Question: For one of my classes I have a problem where I have to take all of the "cancer" cells of a text file and get rid of them using the flood fill algorithm.
This is the exact question:
> Create a program that reads a text file containing a 15 x 15 grid, which represents human cells. The cells are depicted with a plus sign "+" if they are healthy cells, and a minus sign "-" if they are cancerous. The outside rows and columns of the grid will contain only plus signs "+". Note: Use the Flood Fill algorithm to determine this information.
So far I can get at least one of the cancer cell areas to change to '" "', but I can't get the other. This is what I have so far. This is an example of what it should look like:

'''
import java.io.BufferedReader;
import java.io.FileReader;
import java.io.IOException;
import java.util.ArrayList;
public class floodIntro {
// Make global variables (grid&blobSize) which are accessible
// from anywhere inside the class FloodIntro
public static Character newGrid[][];
public static int blobSize;
public static void main(String[] args) throws IOException{
String[] grid = new String[15];
newGrid = new Character[15][15];
BufferedReader in = new BufferedReader(new FileReader("location.txt"));
String str = null;
ArrayList<String> lines = new ArrayList<String>();
int i = 0;
while ((str = in.readLine()) != null) {
grid[i] = str;
// System.out.println(str);
i++;
}
// so far can print out every line listed above
for (int x = 0; x < grid.length; x++) {
// for every line in the grid
for (int y = 0; y < grid[x].length(); y++) {
newGrid[x][y] = grid[x].charAt(y);
}
}
// Print out the current grid
displayGrid();
// variable to determine the size of the blob
blobSize = 0;
// Pick one random element in the array that is not along the
// border and remove the blob at that location
// NOTE: if a blank is chosen, the blob size is 0
// and nothing is removed
int blobRow = (int) (Math.random() * 13 + 1);
int blobCol = (int) (Math.random() * 13 + 1);
System.out.println("The blob at " + blobRow + "," + blobCol + " will be removed.");
floodFill(blobRow, blobCol);
System.out.println("The blob had " + blobSize + " items in it");
System.out.println("The new grid is:");
// Print out the new grid
displayGrid();
}
public static void floodFill(int row, int col) {
if (newGrid[row][col].equals('-')) {
newGrid[row][col] = ' ';
blobSize++;
floodFill(row - 1, col - 1);
floodFill(row - 1, col);
floodFill(row - 1, col + 1);
floodFill(row, col - 1);
floodFill(row, col + 1);
floodFill(row + 1, col - 1);
floodFill(row + 1, col);
floodFill(row + 1, col + 1);
}
}
public static void displayGrid() {
String output="";
for (int row = 0; row <= 14; row++) {
for (int col = 0; col <= 14; col++) {
output += newGrid[row][col];
}
output += "
";
}
System.out.println(output);
}
}
'''
Here is the txt file being used:
'''
+++++++++++++++
++--+++++++++++
++---++++++++++
+----++++++++++
++++-++++++++++
+++++++++++++++
+++++++++++++++
+++++++++-----+
+++++++-----+++
+++++-----+++++
++++++------+++
+++++++-----+++
+++++++++--++++
++++++++++-++++
+++++++++++++++
'''
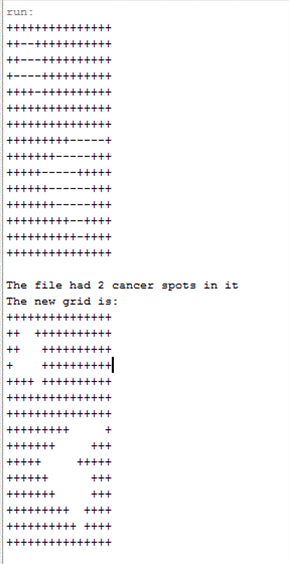
Answer: One problem is that the random generation of locations:
'''
int blobRow = (int) (Math.random() * 13 + 1);
int blobCol = (int) (Math.random() * 13 + 1);
'''
Might not end up at a '-', thus doesn't do anything (it doesn't go into the if-statement if you get a '+').
You can see in <URL> that it does fill a cancer spot correctly if you pass it valid coordinates.
Beyond this, you should actually run flood-fill a few times (once for each cancer spot). Something like:
1. Look for a - (by looping through the entire grid)
2. If found: Increment a counter (since you need to output the number of cancer spots) Proceed with flood-fill from there And repeat from #1